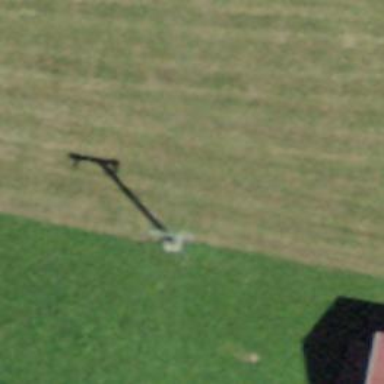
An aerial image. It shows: Pylon used for aerialway.